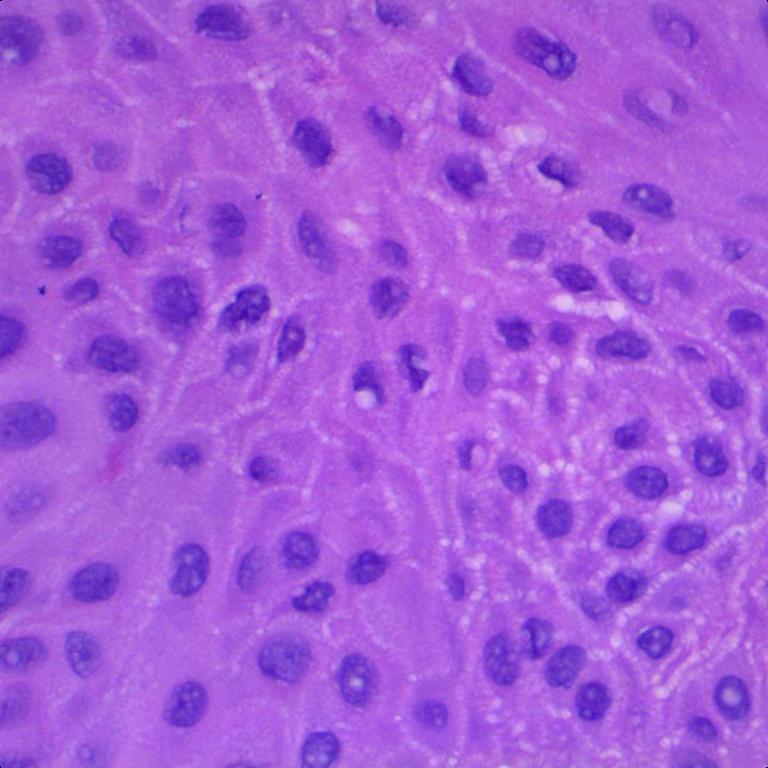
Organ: lung
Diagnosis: squamous carcinomas